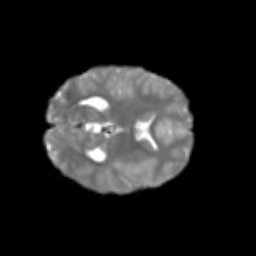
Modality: T2w
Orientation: axial
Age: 7
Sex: male
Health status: healthy